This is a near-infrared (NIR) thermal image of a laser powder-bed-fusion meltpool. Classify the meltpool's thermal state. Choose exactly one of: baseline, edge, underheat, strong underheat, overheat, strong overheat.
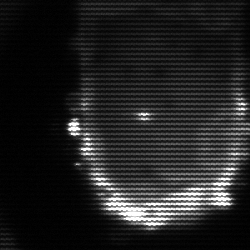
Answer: baseline